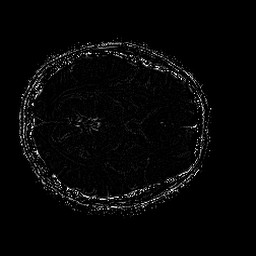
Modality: SWI
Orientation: axial
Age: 44
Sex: male
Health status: ill
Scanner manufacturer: philips
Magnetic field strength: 3 T
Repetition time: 0.031 s